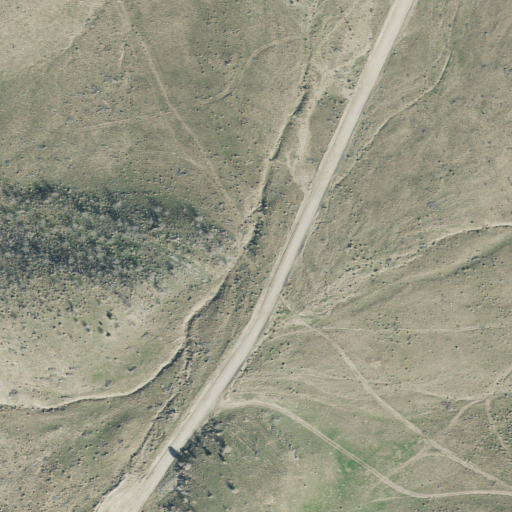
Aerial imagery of valley in Utah named Lott Canyon containing grassland, shrub, evergreen forest, and deciduous forest